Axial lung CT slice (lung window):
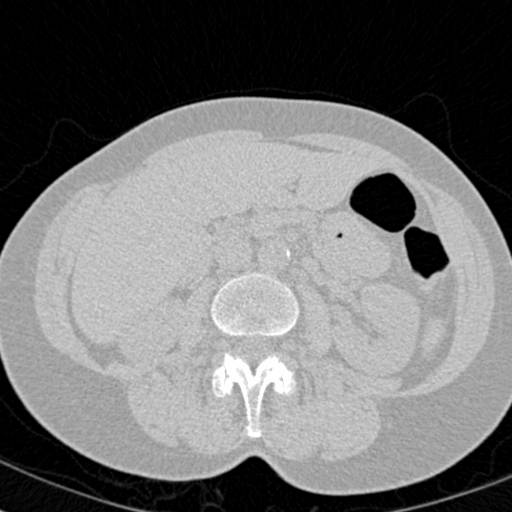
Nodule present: no